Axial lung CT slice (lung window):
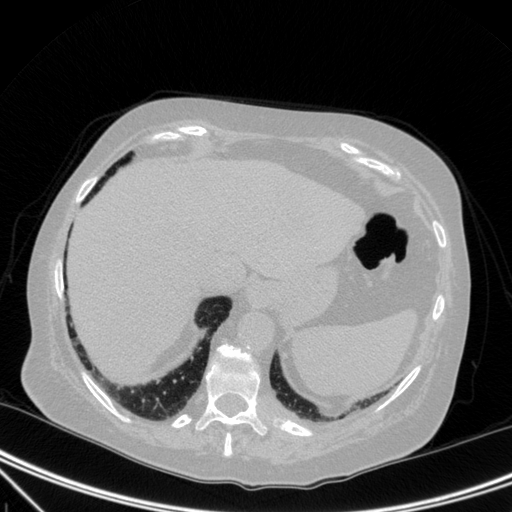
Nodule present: no